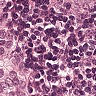
Metastatic tissue present: yes